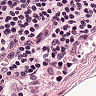
Metastatic tissue present: no